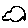
Label: cloud